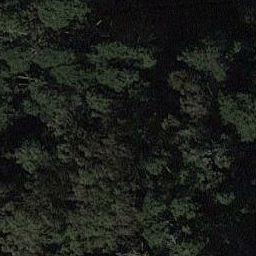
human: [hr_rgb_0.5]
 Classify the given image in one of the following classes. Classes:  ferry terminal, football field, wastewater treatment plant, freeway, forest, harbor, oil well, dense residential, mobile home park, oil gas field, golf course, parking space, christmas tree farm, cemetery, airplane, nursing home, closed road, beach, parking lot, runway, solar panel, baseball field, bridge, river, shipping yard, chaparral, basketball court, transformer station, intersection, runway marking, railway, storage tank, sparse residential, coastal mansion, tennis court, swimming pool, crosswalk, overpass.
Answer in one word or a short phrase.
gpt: forest